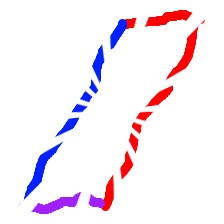
Shape: parallelogram